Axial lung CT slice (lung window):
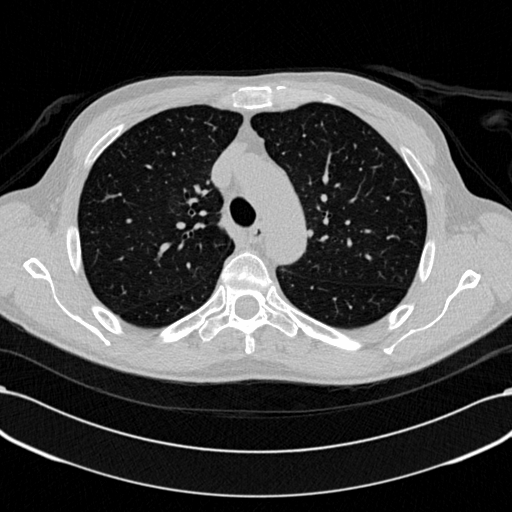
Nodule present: no